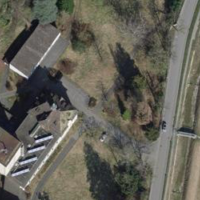
EUNIS habitat code: 55
Species observed at this site:
Tettigonia viridissima
Lysimachia nummularia
Briza media
Knautia arvensis
Fagus sylvatica
Cercopis vulnerata
Cotinus coggygria
Dipsacus fullonum
Sambucus nigra
Cornus sanguinea